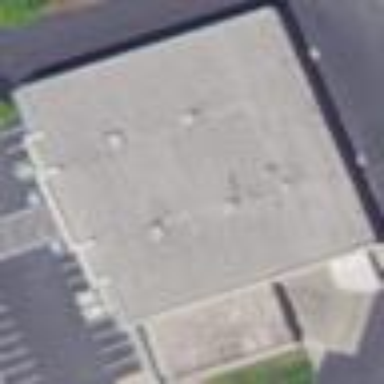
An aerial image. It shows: Retail building.